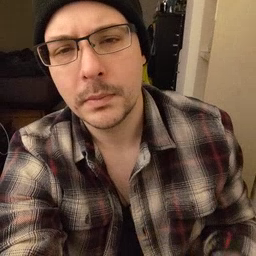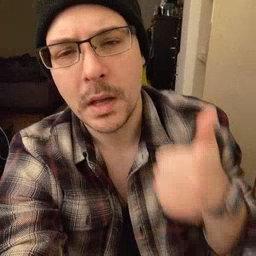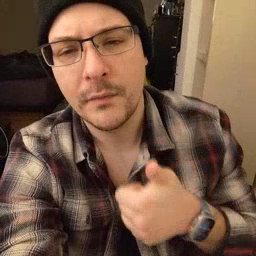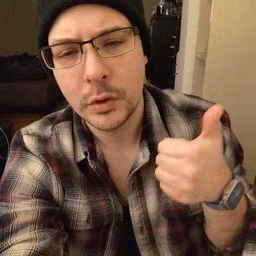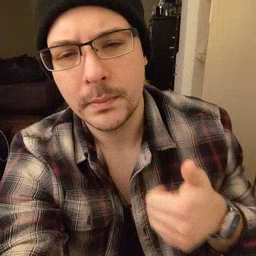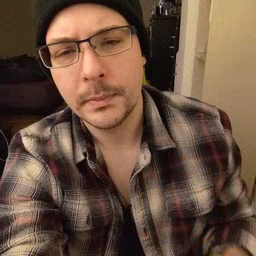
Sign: every